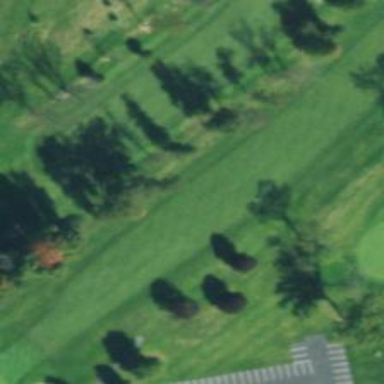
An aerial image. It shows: Golf hole.